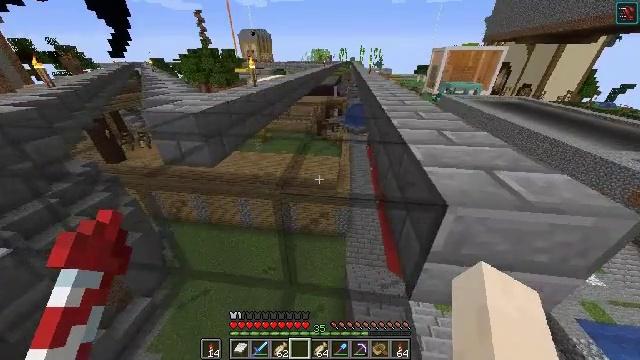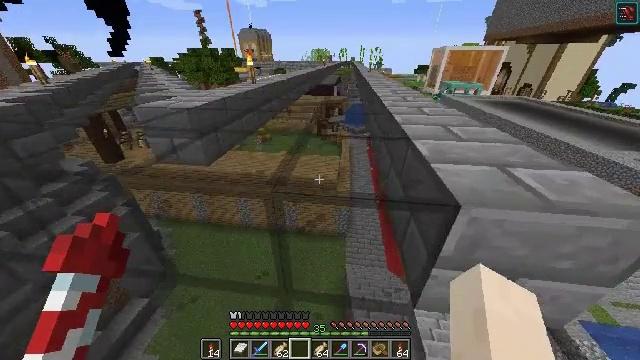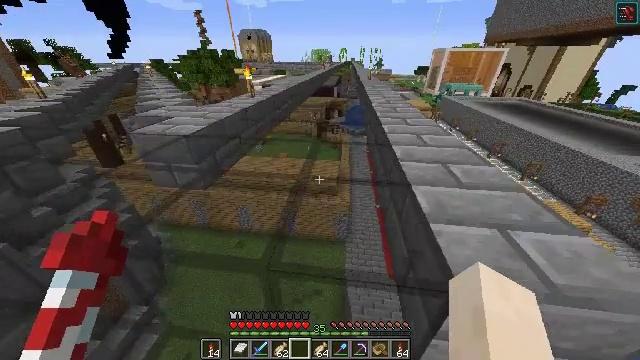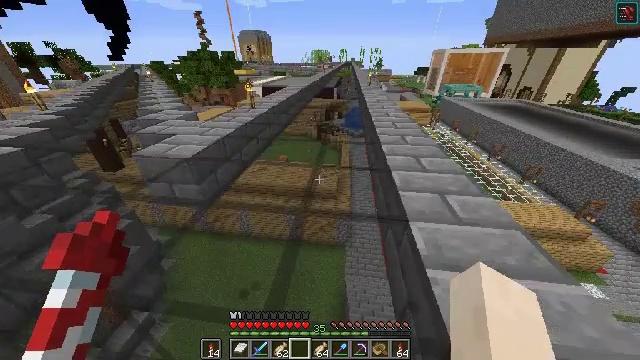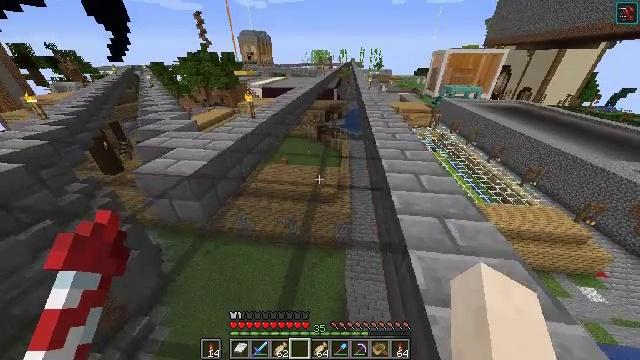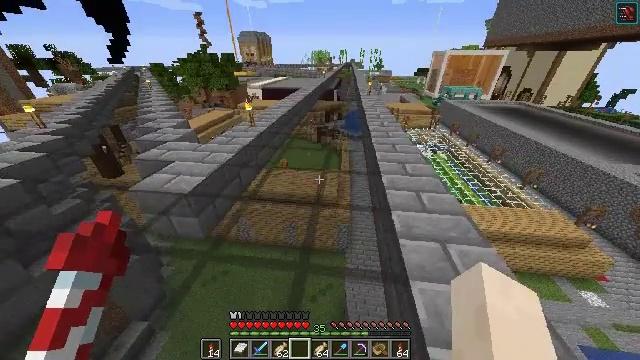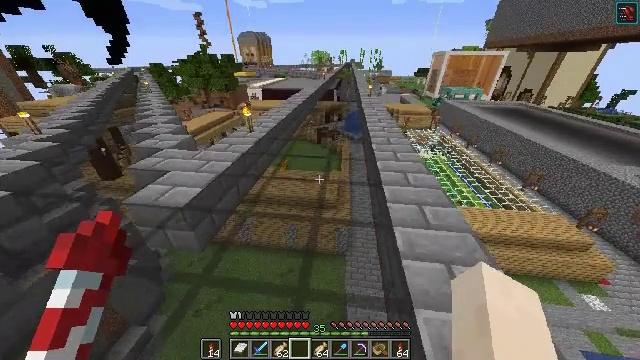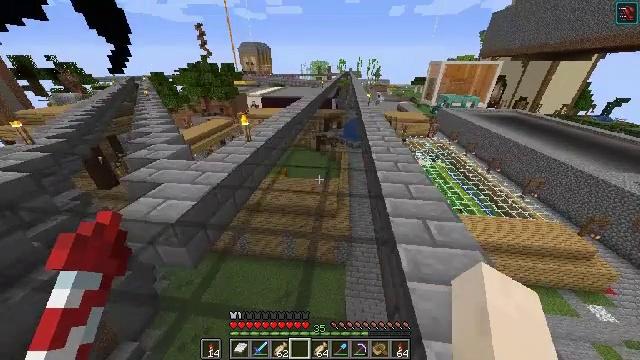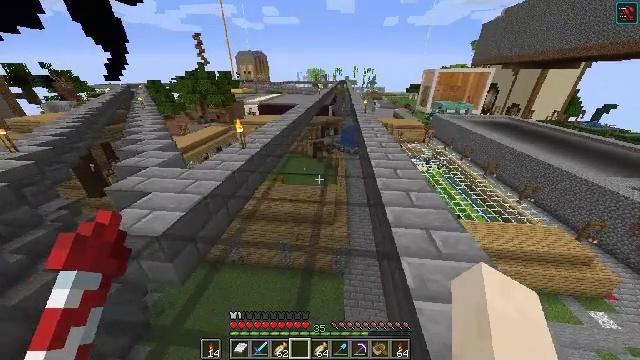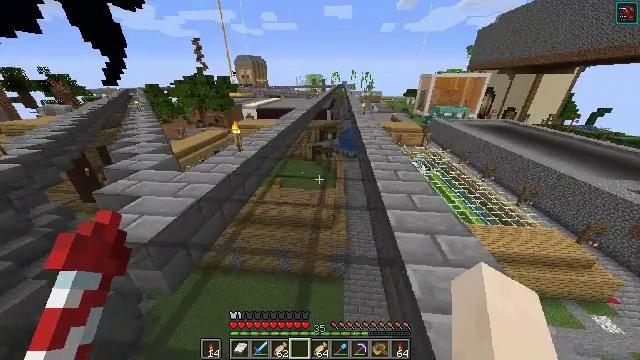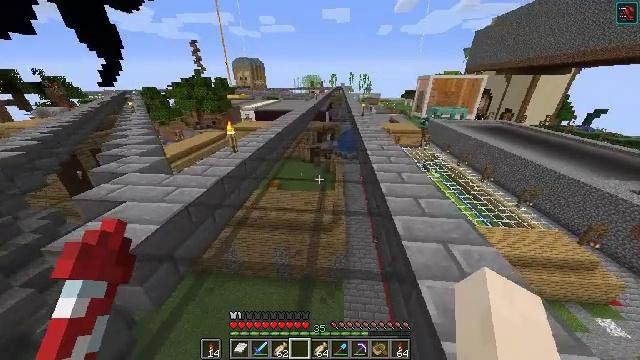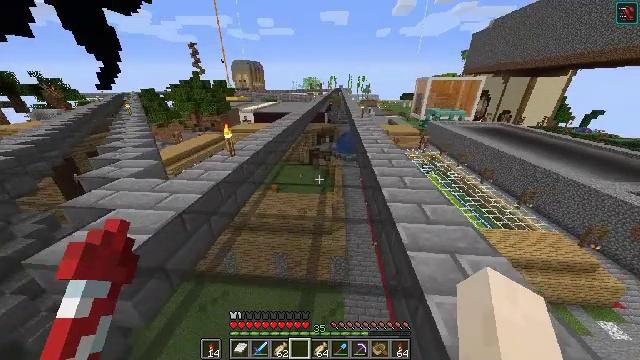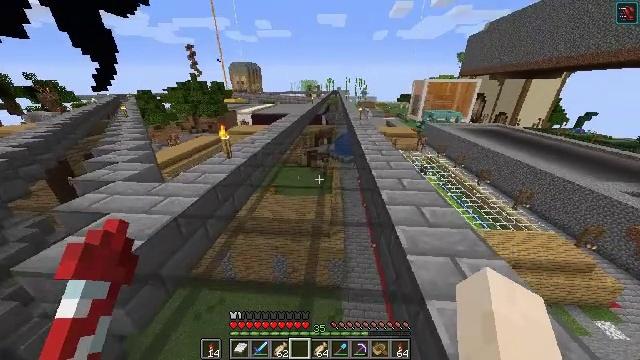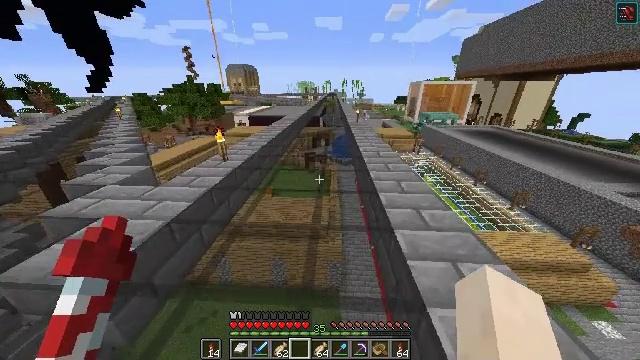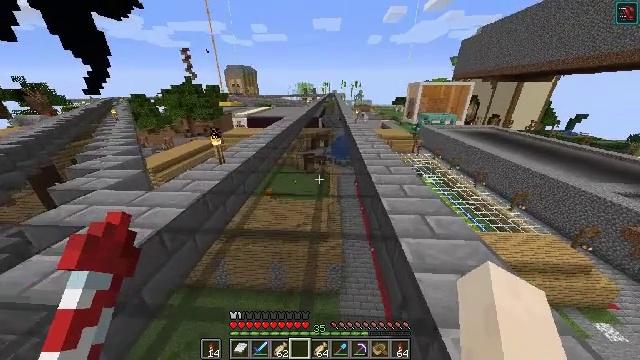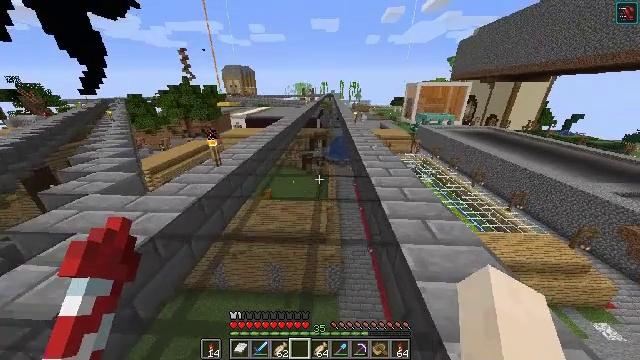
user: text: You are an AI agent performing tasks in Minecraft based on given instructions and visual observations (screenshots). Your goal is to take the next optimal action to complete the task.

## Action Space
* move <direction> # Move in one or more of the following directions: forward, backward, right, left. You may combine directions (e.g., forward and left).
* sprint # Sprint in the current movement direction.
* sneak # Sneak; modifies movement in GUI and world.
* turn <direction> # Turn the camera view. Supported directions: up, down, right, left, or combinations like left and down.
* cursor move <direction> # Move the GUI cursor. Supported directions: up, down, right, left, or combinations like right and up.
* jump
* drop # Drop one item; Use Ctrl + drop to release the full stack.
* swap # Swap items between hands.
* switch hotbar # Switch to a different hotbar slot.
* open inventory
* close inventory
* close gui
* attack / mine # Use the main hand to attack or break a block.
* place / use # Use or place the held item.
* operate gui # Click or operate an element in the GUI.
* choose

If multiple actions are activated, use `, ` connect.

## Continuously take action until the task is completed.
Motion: motion action
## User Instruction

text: Craft a map.
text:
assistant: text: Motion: move forward
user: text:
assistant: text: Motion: move forward, jump
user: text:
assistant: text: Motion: move forward, jump
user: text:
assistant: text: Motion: move forward, jump
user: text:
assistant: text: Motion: move forward
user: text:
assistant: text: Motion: move forward
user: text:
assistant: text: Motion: move forward, turn up
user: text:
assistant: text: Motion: move forward, turn up
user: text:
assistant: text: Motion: turn up
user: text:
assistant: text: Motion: no_op
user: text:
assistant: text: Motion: no_op
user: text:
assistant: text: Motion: no_op
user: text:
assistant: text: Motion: no_op
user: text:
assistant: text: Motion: move forward
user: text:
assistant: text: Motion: move forward
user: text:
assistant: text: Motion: move forward
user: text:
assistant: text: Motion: move forward
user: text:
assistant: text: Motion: move forward
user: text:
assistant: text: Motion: move forward
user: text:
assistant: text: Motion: move forward
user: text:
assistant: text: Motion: move forward
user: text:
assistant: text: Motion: move forward
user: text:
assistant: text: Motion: move forward
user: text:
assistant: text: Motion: move forward
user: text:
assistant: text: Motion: move forward
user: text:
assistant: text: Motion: move forward
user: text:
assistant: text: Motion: no_op
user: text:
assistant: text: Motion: no_op
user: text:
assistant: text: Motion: no_op
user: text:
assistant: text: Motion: no_op